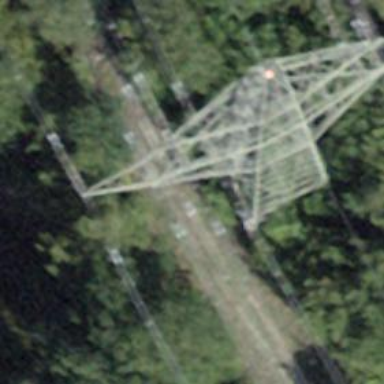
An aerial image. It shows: Towering power structure.